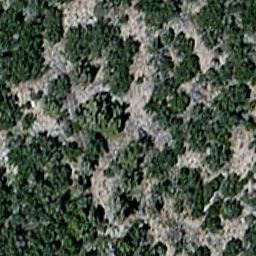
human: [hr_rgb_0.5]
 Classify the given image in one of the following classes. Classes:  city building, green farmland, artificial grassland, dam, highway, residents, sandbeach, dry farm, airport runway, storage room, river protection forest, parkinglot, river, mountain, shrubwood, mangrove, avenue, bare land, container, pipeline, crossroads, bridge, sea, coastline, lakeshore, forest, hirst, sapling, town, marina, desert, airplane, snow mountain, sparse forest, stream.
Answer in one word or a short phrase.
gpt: sparse forest